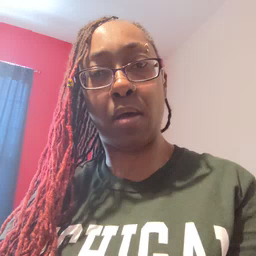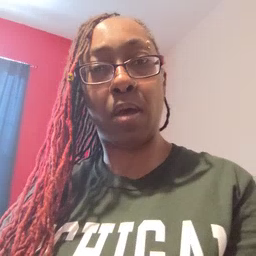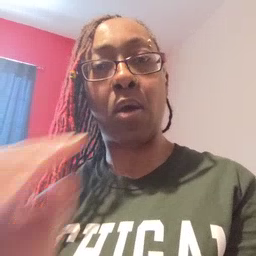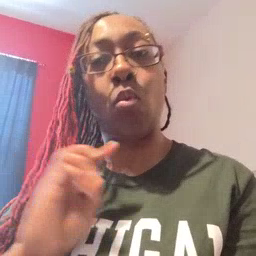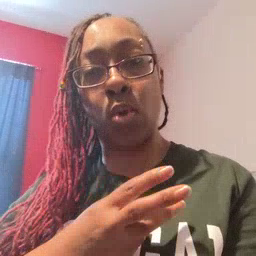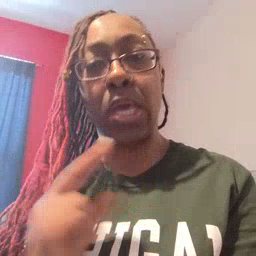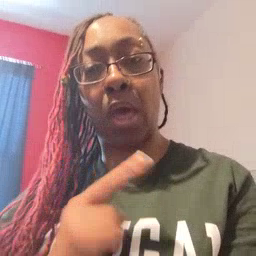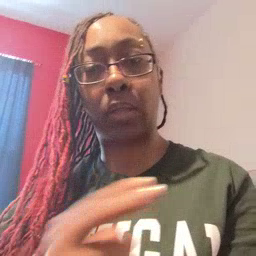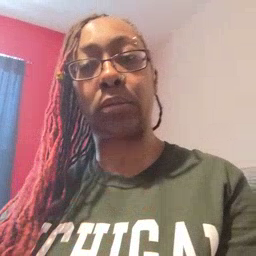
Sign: weus